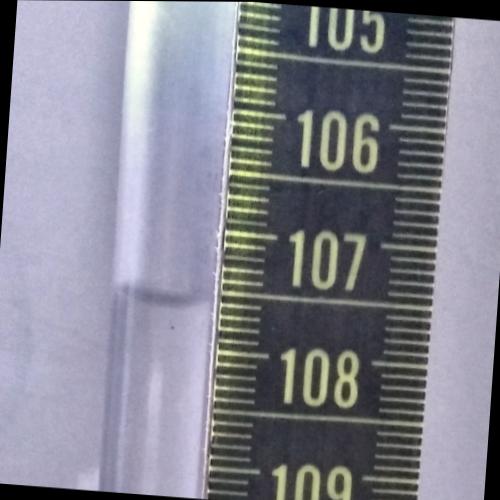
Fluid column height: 107.6 cm